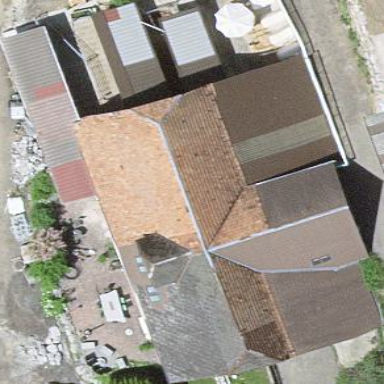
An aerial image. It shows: Farm building.